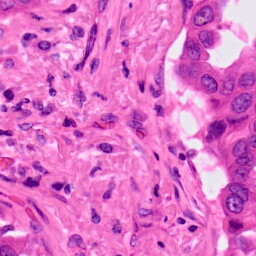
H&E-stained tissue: Lung